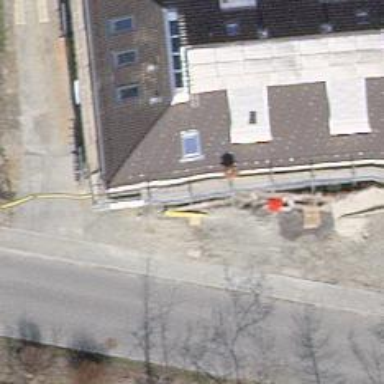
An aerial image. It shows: Small solar photovoltaic panel generator on the roof of building.